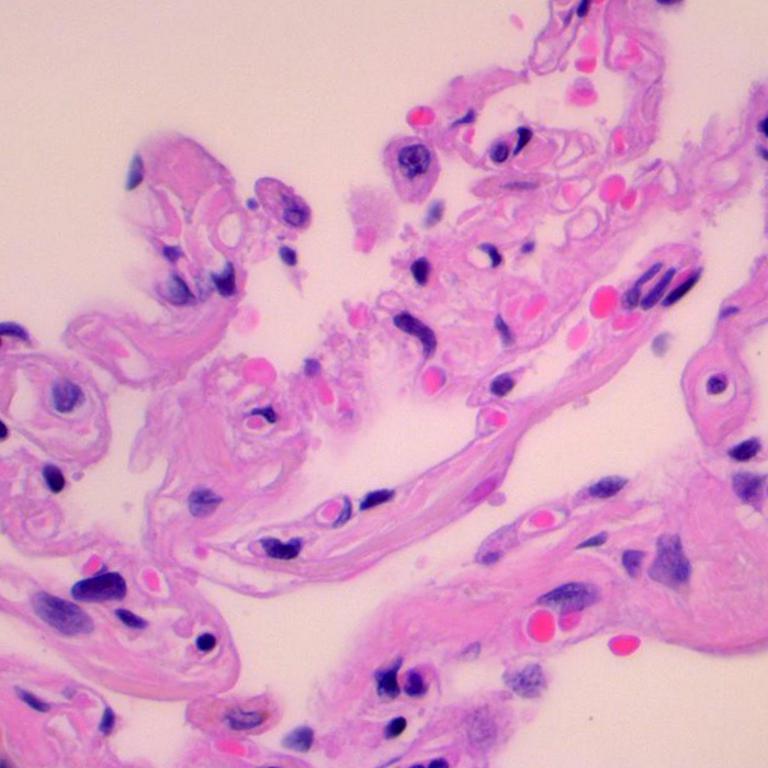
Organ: lung
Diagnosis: benign